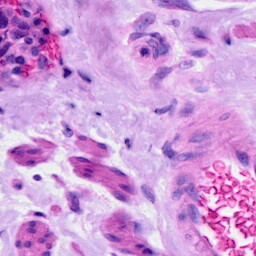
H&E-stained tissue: Ovarian